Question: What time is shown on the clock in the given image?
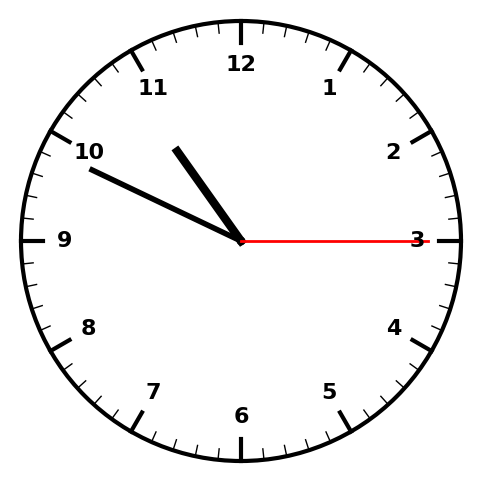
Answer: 10:49:15